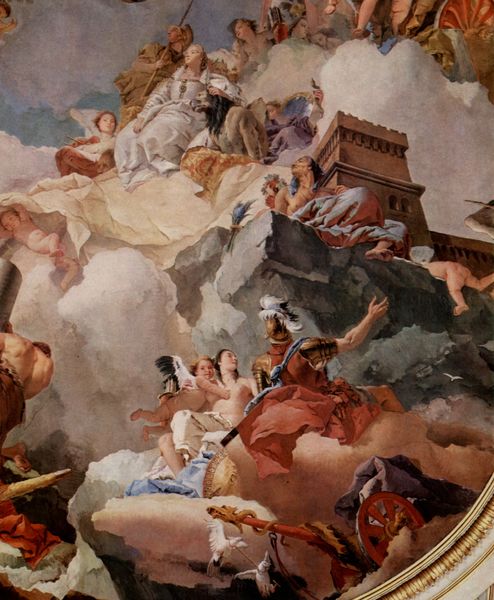
Titel: Apotheose der spanischen Königsfamilie (Fresko im Palacio Real in Madrid)
Künstler: Giovanni Battista Tiepolo
Standort: Madrid
Institution: Palacio Real de Madrid
Schlagwörter: adler, blau, feder, felsen, flügel, gemälde, gestein, gott, haut, himmel, kämpfer, mann, nackt, vogel, weiß, wolken, frauen, menschen, ocker, ausschnitt, braun, fenster, frau, grau, licht, männer, orange, schwarz, säule, gebäude, haus, rot, schloss, tuch, wolke, beige, architektur, arm, arme, barock, falten, federn, rahmen, stein, steine, taube, innenraum, öl, vögel, kirche, rauch, gewand, gold, decke, gewänder, rokoko, rosa, fliegen, karren, kinder, turm, engel, putto, bewölkt, fell, schiff, italien, perspektive, venedig, fels, violett, speichen, figuren, rad, wagen, kuppel, flattern, krieg, könig, soldaten, detail, ornamente, wandmalerei, stuck, zinnen, kanone, gewölbe, burg, bayern, schweben, festung, tauben, soldat, tumult, deichsel, helm, allegorie, mythologie, personifikation, ritter, rüstung, fries, untersicht, residenz, götter, zeus, olymp, krieger, fabelwesen, antikisierend, wolkne, speer, deckengemälde, fresko, streitwagen, putten, maria, jerusalem, illusion, herkules, empor, putti, fresco, antikisch, kaiserin, erlösung, himmelfahrt, tuche, deckenmalerei, kriche, froschperspektive, würzburg, apotheose, illusionsmalerei, barbara, heilige barbara, sitzens, tiepolo, thronen, deckenfresko, kuppelfuss, endel, wappenschild, illusionismus, deckenbemalung, deckenbild, jasus, quadraturmalerei, aufwärts, chweben, mytisch, aufnahme mariens, kiurche, krie, aria, fresji, himmlisches jerusalem, kuppelfus, personifiaketion, schönborn, engelö, michelaneglo, mascjine, woloke, römier